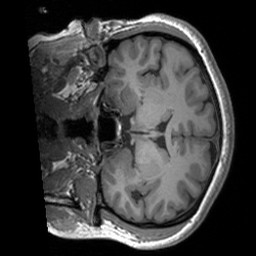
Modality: T1w
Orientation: coronal
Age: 28
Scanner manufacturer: siemens
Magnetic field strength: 3 T
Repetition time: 1.9 s
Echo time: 0.00252 s